Question: So I've currently managed to write a shader using Xoppa tutorials and use an AssetManager, and I managed to bind a texture to the model, and it looks fine.
[
Now the next step I guess would be to create diffuse(not sure if thats the word? phong shading?) lighting(?) to give the bunny some form of shading. While I have a little bit of experience with GLSL shaders in LWJGL, I'm unsure how to process that same information so I can use it in libGDX and in the glsl shaders.
I understand that this all could be accomplished using the Environment class etc. But I want to achieve this through the shaders alone or by traditional means simply for the challenge.
In LWJGL, shaders would have uniforms:
'''
in vec3 position;
in vec2 textureCoordinates;
in vec3 normal;
out vec2 pass_textureCoordinates;
out vec3 surfaceNormal;
out vec3 toLightVector;
uniform mat4 transformationMatrix;
uniform mat4 projectionMatrix;
uniform mat4 viewMatrix;
uniform vec3 lightPosition;
'''
This would be reasonably easy for me to calculate in LWJGL
Vertex file:
'''
attribute vec3 a_position;
attribute vec3 a_normal;
attribute vec2 a_texCoord0;
uniform mat4 u_worldTrans;
uniform mat4 u_projViewTrans;
varying vec2 v_texCoords;
void main() {
v_texCoords = a_texCoord0;
gl_Position = u_projViewTrans * u_worldTrans * vec4(a_position, 1.0);
}
'''
I imagine that I could implement the uniforms similarly to the LWGL glsl example, but I dont know how I can apply these uniforms into libgdx and have it work. I am unsure what u_projViewTrans is, I'm assuming it is a combination of the projection, transformation and view matrix, and setting the uniform with the camera.combined?
If someone could help me understand the process or point to an example of how (per pixel lighting?), can be implemented with just the u_projViewTrans and u_worldTrans, I'd greatly appreciate your time and effort in helping me understand these concepts a bit better.
Heres my github upload of my work in progress.<URL>
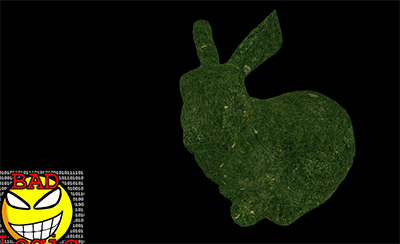
Answer: You can do the light calculations in world space. A simple <URL> light can be calculated like this:
'''
vec3 toLightVector = normalize( lightPosition - vertexPosition );
float ligtIntensity = max( 0.0, dot( normal, toLightVector ));
'''
A detailed explanation can be found in the answer to the Stackoverflow question <URL>.
While <URL> calculates the light in the fragment shader.
(see further <URL>
A <URL> may look like this:
Vertex Shader:
'''
attribute vec3 a_position;
attribute vec3 a_normal;
attribute vec2 a_texCoord0;
uniform mat4 u_worldTrans;
uniform mat4 u_projViewTrans;
uniform vec3 lightPosition;
varying vec2 v_texCoords;
varying float v_lightIntensity;
void main()
{
vec4 vertPos = u_worldTrans * vec4(a_position, 1.0);
vec3 normal = normalize(mat3(u_worldTrans) * a_normal);
vec3 toLightVector = normalize(lightPosition - vertPos.xyz);
v_lightIntensity = max( 0.0, dot(normal, toLightVector));
v_texCoords = a_texCoord0;
gl_Position = u_projViewTrans * vertPos;
}
'''
Fragment Shader:
'''
varying vec2 v_texCoords;
varying float v_lightIntensity;
uniform sampler2D u_texture;
void main()
{
vec4 texCol = texture( u_texture, v_texCoords.st );
gl_FragColor = vec4( texCol.rgb * v_lightIntensity, 1.0 );
}
'''
A <URL> may look like this:
Vertex Shader:
'''
attribute vec3 a_position;
attribute vec3 a_normal;
attribute vec2 a_texCoord0;
uniform mat4 u_worldTrans;
uniform mat4 u_projViewTrans;
varying vec2 v_texCoords;
varying vec3 v_vertPosWorld;
varying vec3 v_vertNVWorld;
void main()
{
vec4 vertPos = u_worldTrans * vec4(a_position, 1.0);
v_vertPosWorld = vertPos.xyz;
v_vertNVWorld = normalize(mat3(u_worldTrans) * a_normal);
v_texCoords = a_texCoord0;
gl_Position = u_projViewTrans * vertPos;
}
'''
Fragment Shader:
'''
varying vec2 v_texCoords;
varying vec3 v_vertPosWorld;
varying vec3 v_vertNVWorld;
uniform sampler2D u_texture;
struct PointLight
{
vec3 color;
vec3 position;
float intensity;
};
uniform PointLight u_pointLights[1];
void main()
{
vec3 toLightVector = normalize(u_pointLights[0].position - v_vertPosWorld.xyz);
float lightIntensity = max( 0.0, dot(v_vertNVWorld, toLightVector));
vec4 texCol = texture( u_texture, v_texCoords.st );
vec3 finalCol = texCol.rgb * lightIntensity * u_pointLights[0].color;
gl_FragColor = vec4( finalCol.rgb * lightIntensity, 1.0 );
}
'''